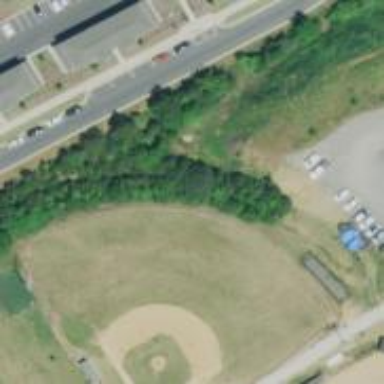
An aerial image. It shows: Grass pitch used for baseball.